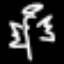
Label: angel